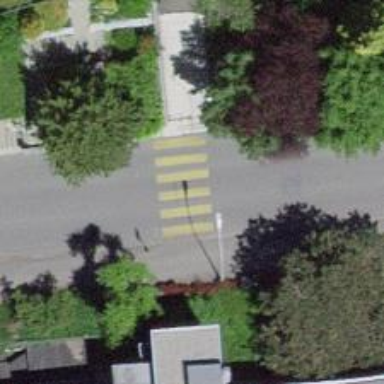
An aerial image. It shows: Zebra crossing on the road.